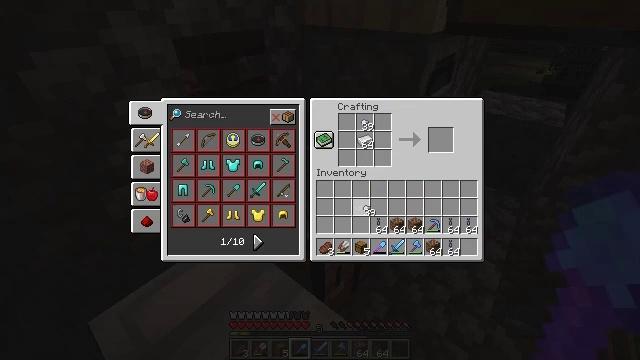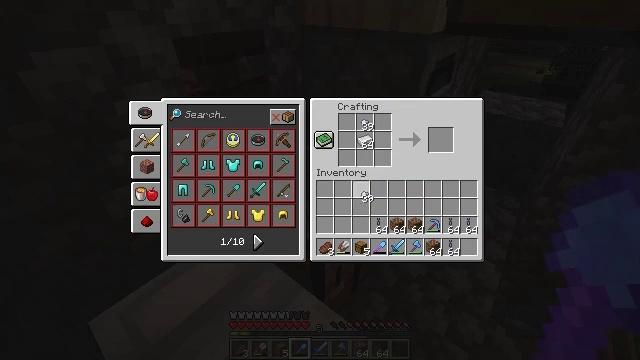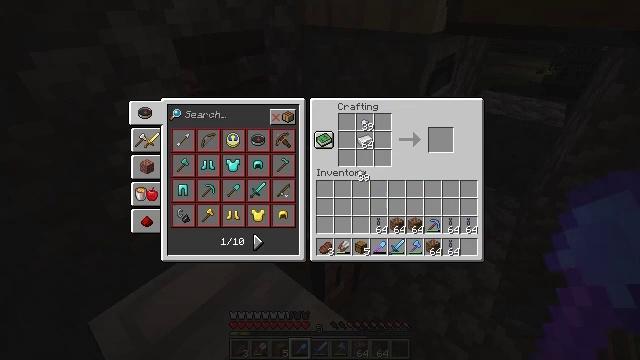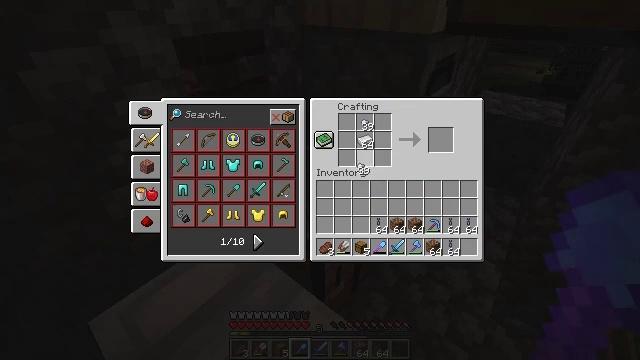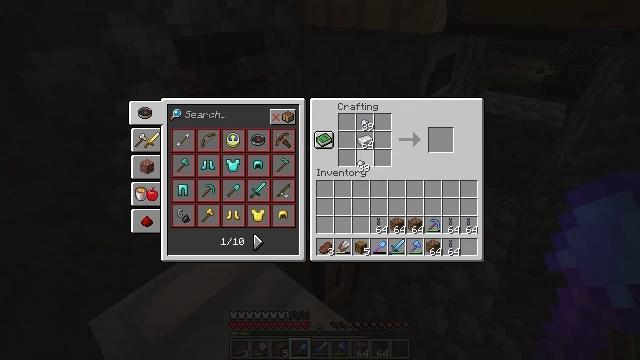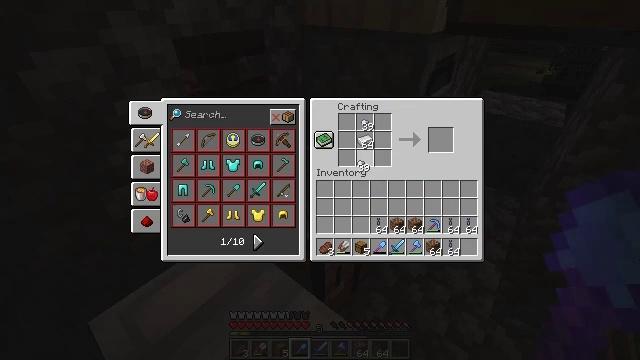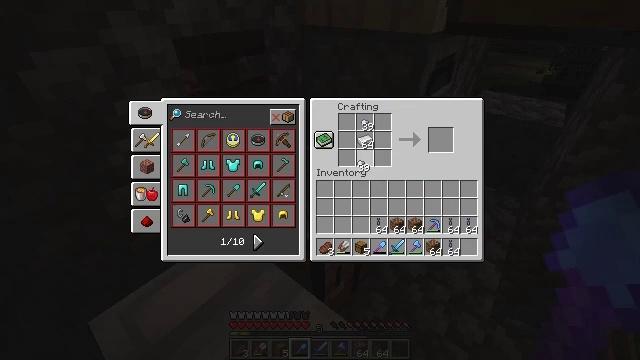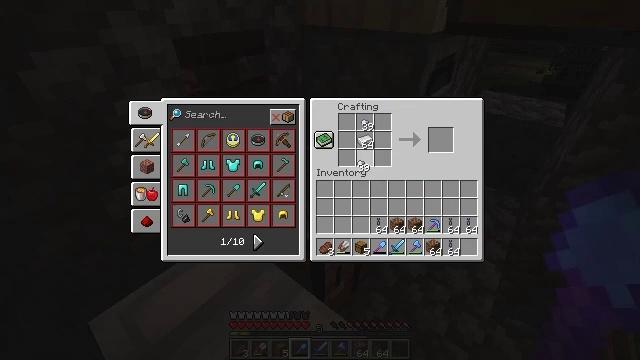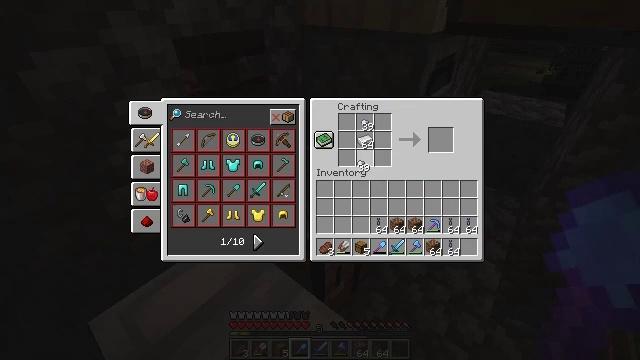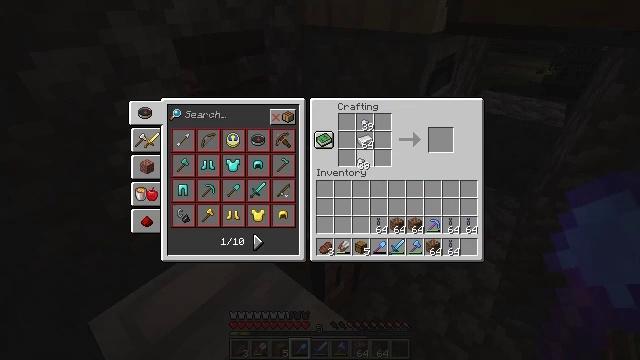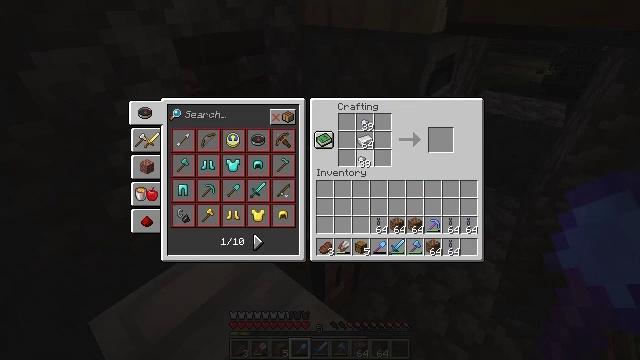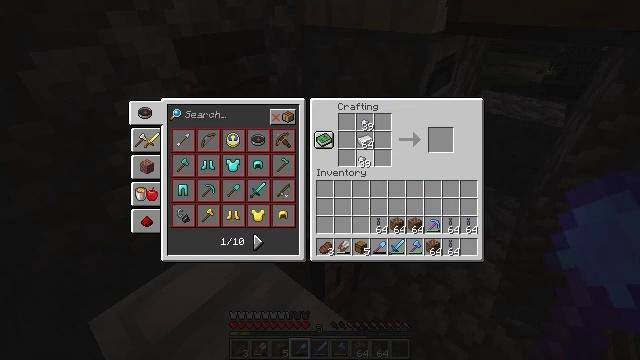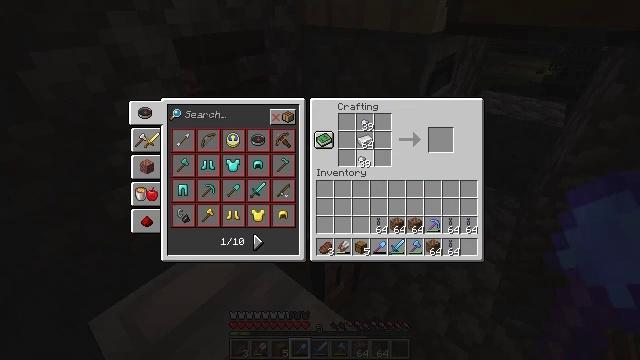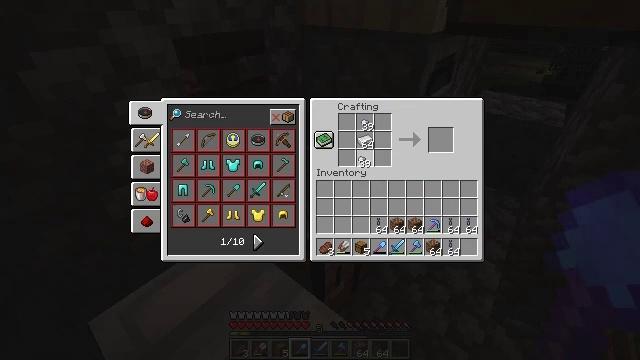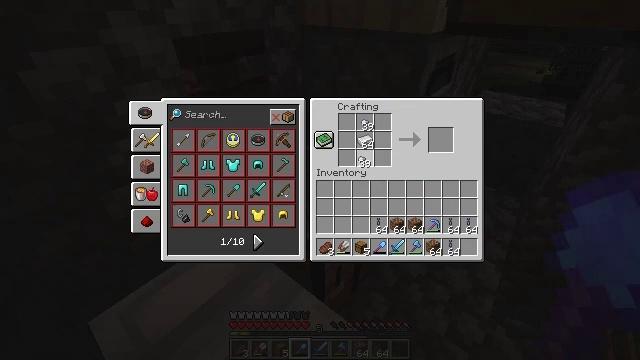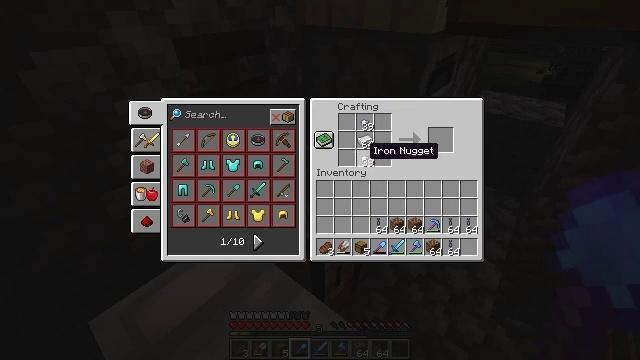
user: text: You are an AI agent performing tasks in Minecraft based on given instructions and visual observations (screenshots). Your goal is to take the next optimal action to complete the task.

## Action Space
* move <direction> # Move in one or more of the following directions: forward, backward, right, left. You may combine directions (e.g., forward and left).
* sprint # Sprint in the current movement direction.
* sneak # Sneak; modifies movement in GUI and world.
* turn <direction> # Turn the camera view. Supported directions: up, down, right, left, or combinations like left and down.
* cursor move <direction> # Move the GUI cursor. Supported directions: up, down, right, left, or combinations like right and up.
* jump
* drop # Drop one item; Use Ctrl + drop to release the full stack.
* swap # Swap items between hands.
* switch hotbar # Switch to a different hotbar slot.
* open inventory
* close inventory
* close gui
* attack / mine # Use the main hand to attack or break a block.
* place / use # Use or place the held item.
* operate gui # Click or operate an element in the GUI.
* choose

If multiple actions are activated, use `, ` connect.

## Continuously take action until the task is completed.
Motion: motion action
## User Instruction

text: Combine iron materials to craft a chain.
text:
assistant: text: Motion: cursor move up, operate gui
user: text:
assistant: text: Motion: cursor move up
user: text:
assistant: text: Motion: cursor move up
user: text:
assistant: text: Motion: no_op
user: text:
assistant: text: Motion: no_op
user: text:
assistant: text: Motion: no_op
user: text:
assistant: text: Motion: no_op
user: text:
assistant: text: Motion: no_op
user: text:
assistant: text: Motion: no_op
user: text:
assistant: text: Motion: no_op
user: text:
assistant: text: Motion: no_op
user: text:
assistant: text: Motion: operate gui
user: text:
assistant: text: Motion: operate gui
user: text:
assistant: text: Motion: operate gui
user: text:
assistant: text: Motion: no_op
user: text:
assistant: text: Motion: no_op
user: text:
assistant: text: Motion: no_op
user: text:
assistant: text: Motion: no_op
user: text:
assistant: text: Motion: cursor move right and down
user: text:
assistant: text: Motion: cursor move right
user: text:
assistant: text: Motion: no_op
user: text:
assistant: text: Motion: no_op
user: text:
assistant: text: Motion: no_op
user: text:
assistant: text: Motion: no_op
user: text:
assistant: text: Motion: no_op
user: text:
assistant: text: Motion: no_op
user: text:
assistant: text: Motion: no_op
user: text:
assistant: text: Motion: no_op
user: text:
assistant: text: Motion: no_op
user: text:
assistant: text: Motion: no_op